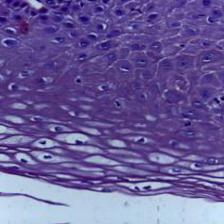
Diagnosis: Normal